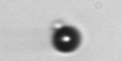
Label: bead